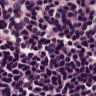
Metastatic tissue present: no